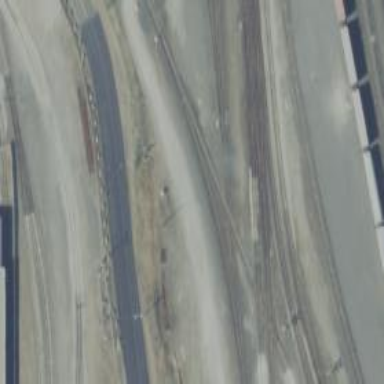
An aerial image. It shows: Railway crossing.